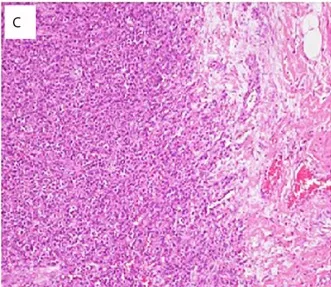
Pathological findings of ovarian adrenocortical carcinoma. (C) Biopsy sample of the peritoneum cavity.
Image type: pathology (h&e)